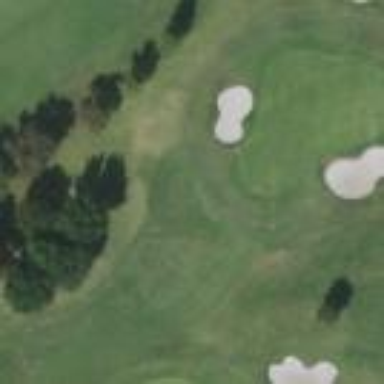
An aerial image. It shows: Golf fairway surrounded by grass.